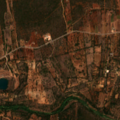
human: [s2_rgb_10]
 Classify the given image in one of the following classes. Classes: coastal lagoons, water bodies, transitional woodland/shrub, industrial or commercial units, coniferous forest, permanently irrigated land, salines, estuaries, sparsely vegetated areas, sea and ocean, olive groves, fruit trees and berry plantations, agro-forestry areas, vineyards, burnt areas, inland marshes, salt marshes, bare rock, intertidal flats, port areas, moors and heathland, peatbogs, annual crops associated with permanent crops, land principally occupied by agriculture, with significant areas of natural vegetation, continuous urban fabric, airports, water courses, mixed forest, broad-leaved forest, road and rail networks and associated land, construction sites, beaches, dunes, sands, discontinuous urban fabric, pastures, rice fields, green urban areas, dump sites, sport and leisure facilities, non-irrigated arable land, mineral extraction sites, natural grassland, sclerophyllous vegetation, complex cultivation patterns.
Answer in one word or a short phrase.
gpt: olive groves, complex cultivation patterns, land principally occupied by agriculture, with significant areas of natural vegetation, sclerophyllous vegetation